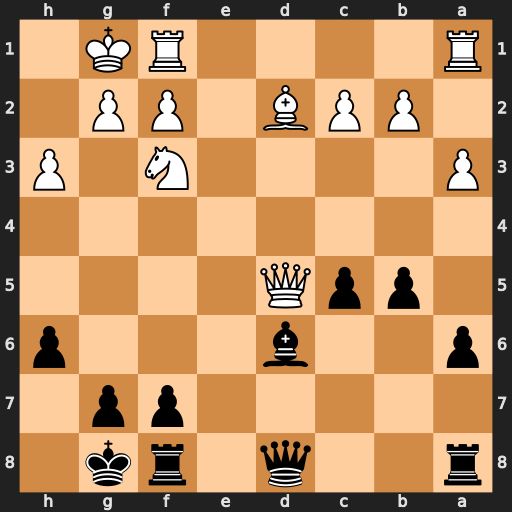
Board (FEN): r2q1rk1/5pp1/p2b3p/1ppQ4/8/P4N1P/1PPB1PP1/R4RK1
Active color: b
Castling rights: -
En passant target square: -
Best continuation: Bh2+ Kxh2 Qxd5